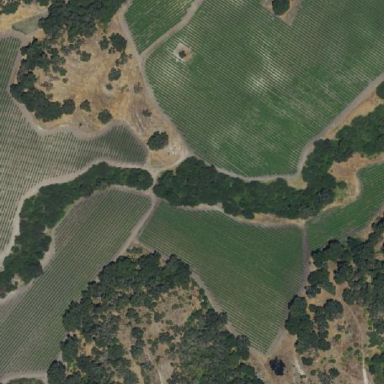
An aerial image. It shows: Vineyard with grape crops.